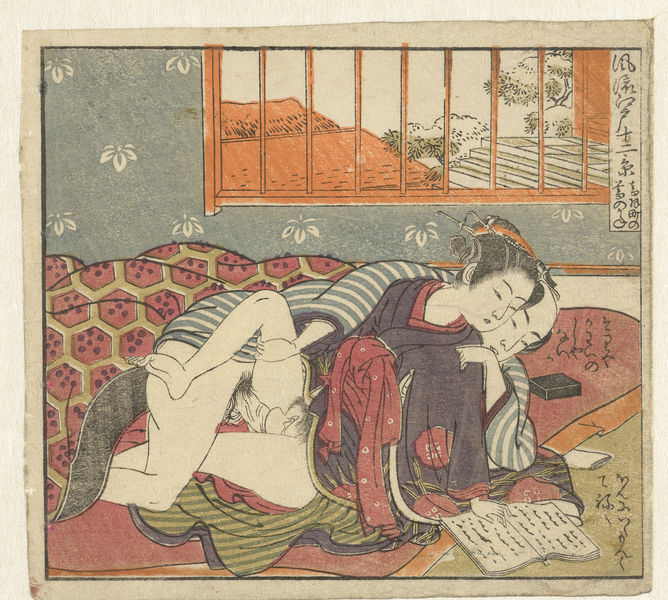
Titel: Lezend liefdespaar
Künstler: Isoda Koryusai
Standort: Amsterdam
Institution: Rijksmuseum
Schlagwörter: painting, windows, woman, bed, man, nude, drawing, color, tail, story, book, asian, japan, geisha, holzschnitt, sex, asia, woodprint, ld, shogun, kamasutra, pene, shogu